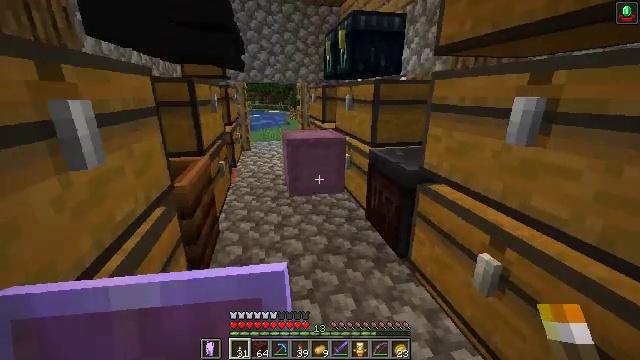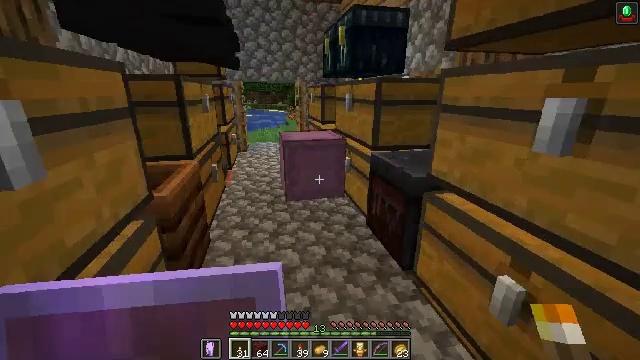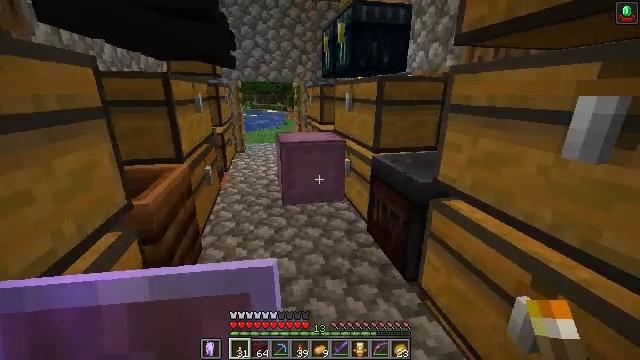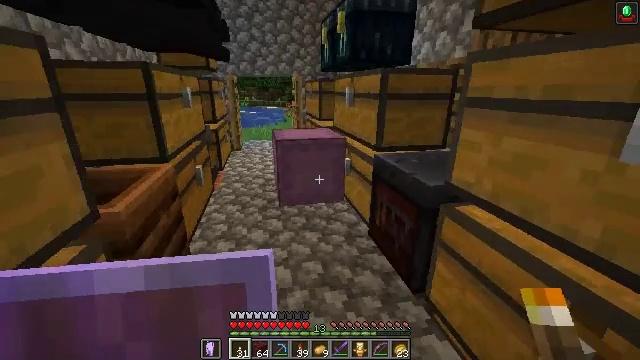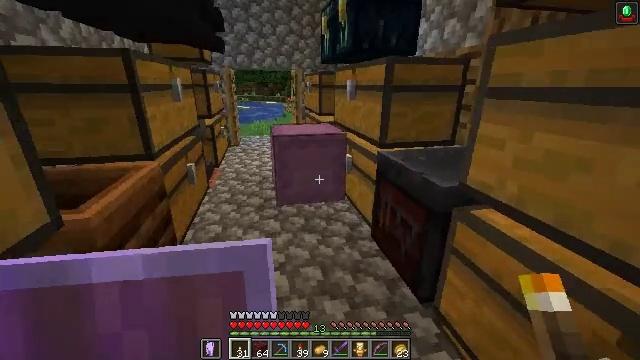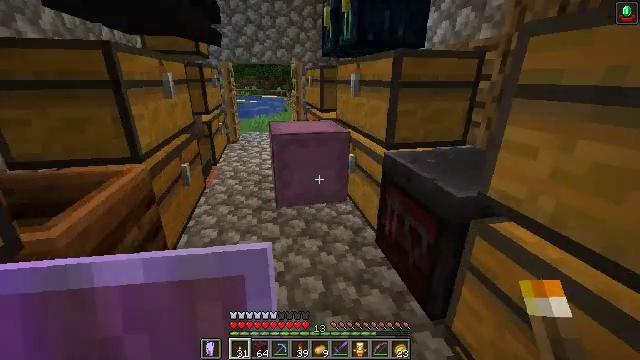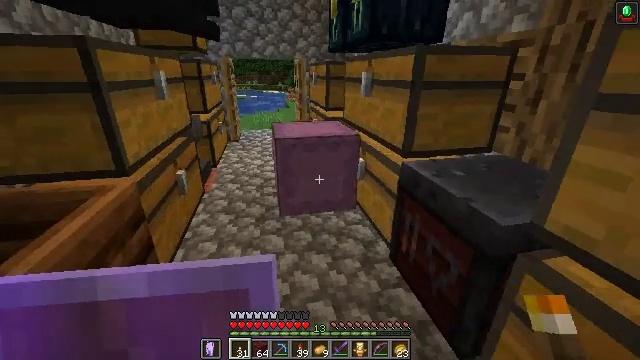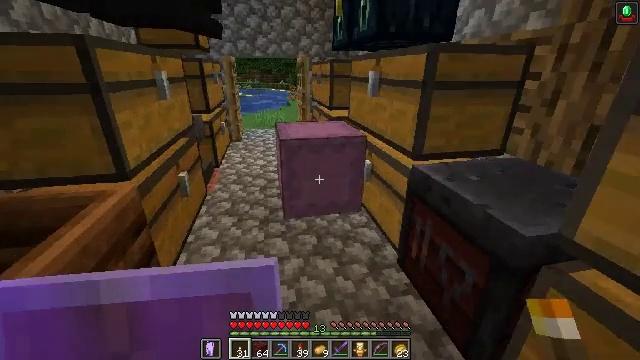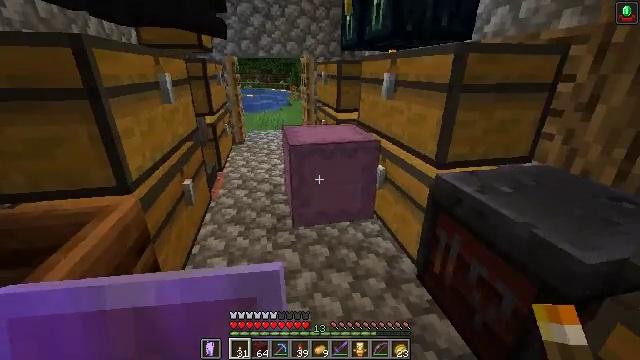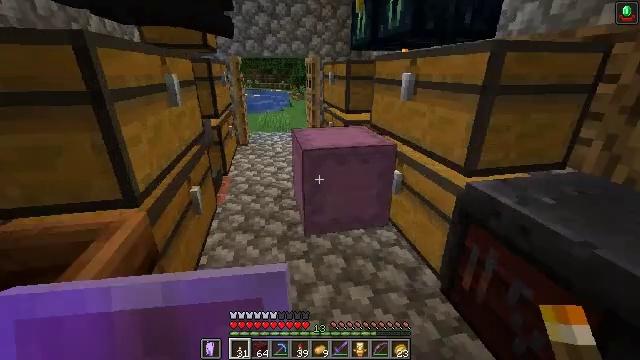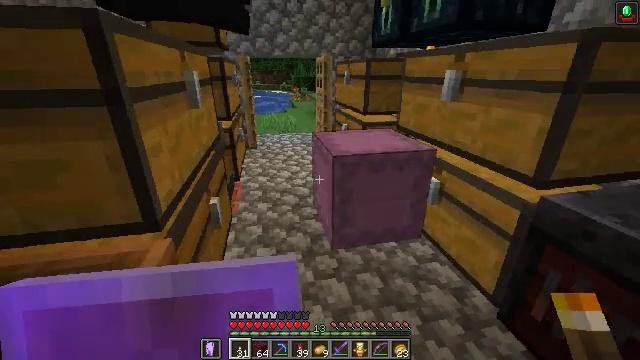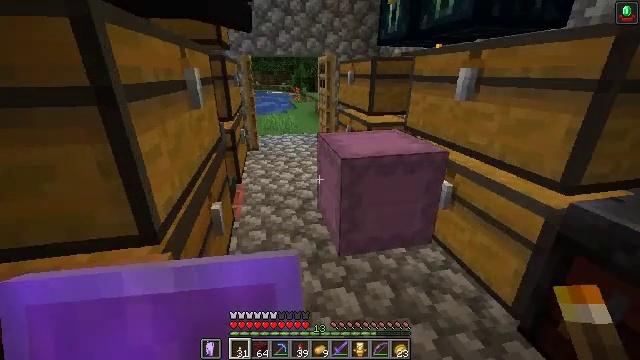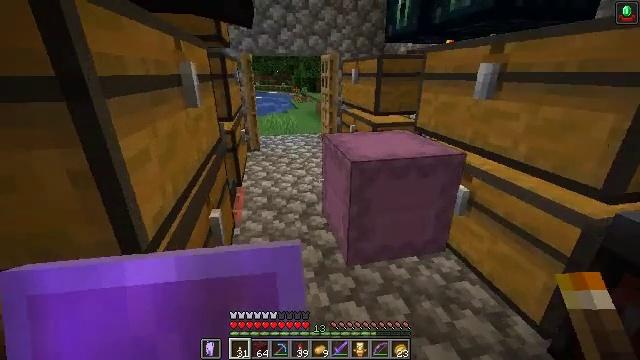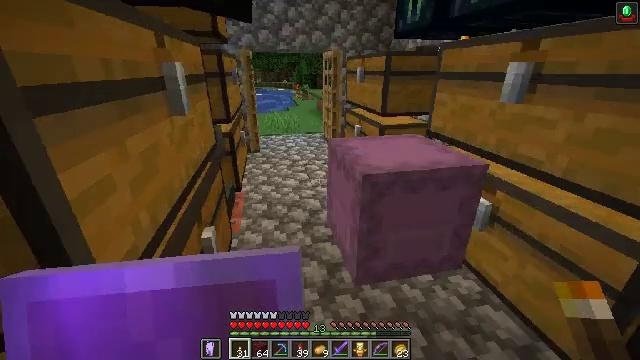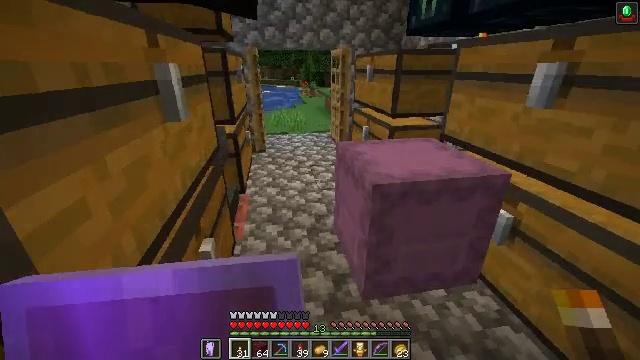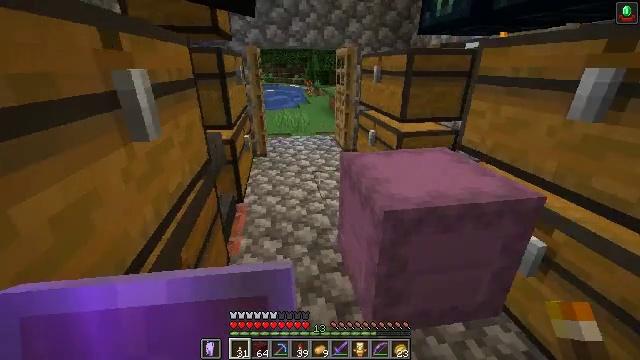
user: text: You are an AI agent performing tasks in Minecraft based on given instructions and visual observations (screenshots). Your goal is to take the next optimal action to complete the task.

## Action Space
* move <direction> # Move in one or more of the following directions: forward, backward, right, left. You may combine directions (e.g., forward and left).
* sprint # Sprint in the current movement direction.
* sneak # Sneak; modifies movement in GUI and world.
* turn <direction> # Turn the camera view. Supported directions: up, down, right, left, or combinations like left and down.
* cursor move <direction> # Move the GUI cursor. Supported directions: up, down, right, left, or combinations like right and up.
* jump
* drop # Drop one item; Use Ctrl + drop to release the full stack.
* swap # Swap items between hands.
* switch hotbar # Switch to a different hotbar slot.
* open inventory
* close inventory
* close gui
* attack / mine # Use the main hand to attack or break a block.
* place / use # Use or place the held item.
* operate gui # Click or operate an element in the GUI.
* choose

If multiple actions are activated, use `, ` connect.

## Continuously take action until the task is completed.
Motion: motion action
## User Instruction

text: Craft a block of TNT with sand and gunpowder.
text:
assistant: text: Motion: move forward
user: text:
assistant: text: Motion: move forward
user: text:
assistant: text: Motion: move forward
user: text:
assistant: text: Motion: move forward, turn down
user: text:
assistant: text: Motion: move forward, turn down
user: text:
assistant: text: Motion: move forward and move left
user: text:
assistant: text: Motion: move forward and move left
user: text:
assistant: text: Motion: move forward and move left
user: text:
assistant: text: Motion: move forward and move left
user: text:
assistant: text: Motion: move forward and move left
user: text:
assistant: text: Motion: move forward
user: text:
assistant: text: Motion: move forward
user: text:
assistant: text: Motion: move forward
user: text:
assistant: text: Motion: move forward, turn left
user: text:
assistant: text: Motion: move forward
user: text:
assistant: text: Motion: move forward
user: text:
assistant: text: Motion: move forward
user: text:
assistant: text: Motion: move forward, turn right and down
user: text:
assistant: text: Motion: move forward and move left, turn right and down
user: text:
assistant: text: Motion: move forward and move left, turn right and down
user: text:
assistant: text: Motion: move forward and move left, turn right and down
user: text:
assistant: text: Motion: move forward and move left, turn right and down
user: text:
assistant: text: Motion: move forward and move left, turn right
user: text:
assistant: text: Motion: move forward and move left, turn right
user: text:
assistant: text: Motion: move forward and move left, turn right
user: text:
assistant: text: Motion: move forward and move left, turn right
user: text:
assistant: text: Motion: move forward and move left, turn right
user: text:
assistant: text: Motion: turn right
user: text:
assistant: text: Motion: turn right
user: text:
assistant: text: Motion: no_op